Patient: sex M, age 62
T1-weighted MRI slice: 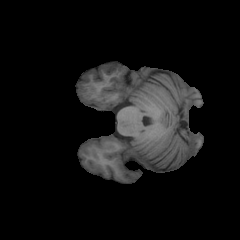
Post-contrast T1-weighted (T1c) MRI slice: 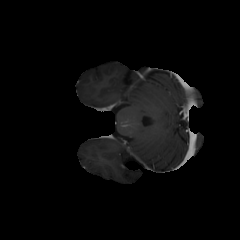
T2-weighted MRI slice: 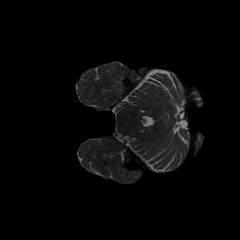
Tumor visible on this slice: no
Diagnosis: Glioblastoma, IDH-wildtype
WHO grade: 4